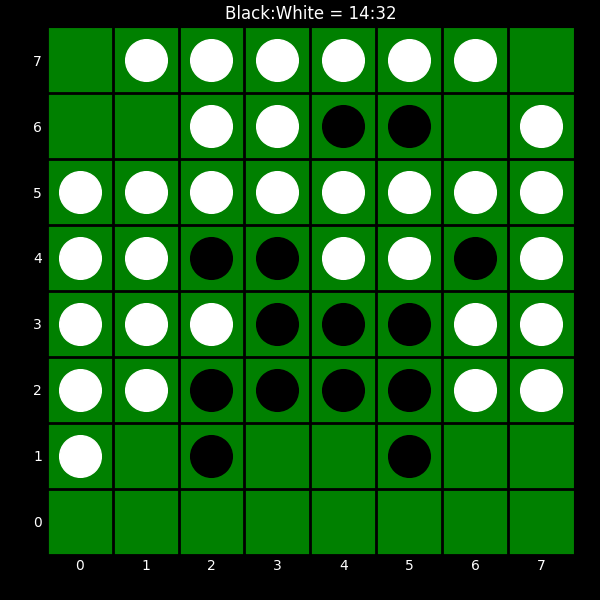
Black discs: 14
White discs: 32